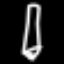
Label: pencil